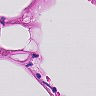
Metastatic tissue present: no